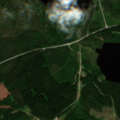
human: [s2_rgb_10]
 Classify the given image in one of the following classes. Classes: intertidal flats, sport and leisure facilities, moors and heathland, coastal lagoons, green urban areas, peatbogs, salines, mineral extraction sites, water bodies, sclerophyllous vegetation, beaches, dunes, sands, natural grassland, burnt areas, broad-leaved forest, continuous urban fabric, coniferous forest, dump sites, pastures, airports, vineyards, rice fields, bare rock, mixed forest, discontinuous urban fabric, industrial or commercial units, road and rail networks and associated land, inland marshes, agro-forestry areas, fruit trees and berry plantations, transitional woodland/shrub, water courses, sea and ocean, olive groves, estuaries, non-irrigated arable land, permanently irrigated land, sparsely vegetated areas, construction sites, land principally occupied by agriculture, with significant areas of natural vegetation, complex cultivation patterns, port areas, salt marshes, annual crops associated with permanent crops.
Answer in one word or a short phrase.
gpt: coniferous forest, mixed forest, water bodies